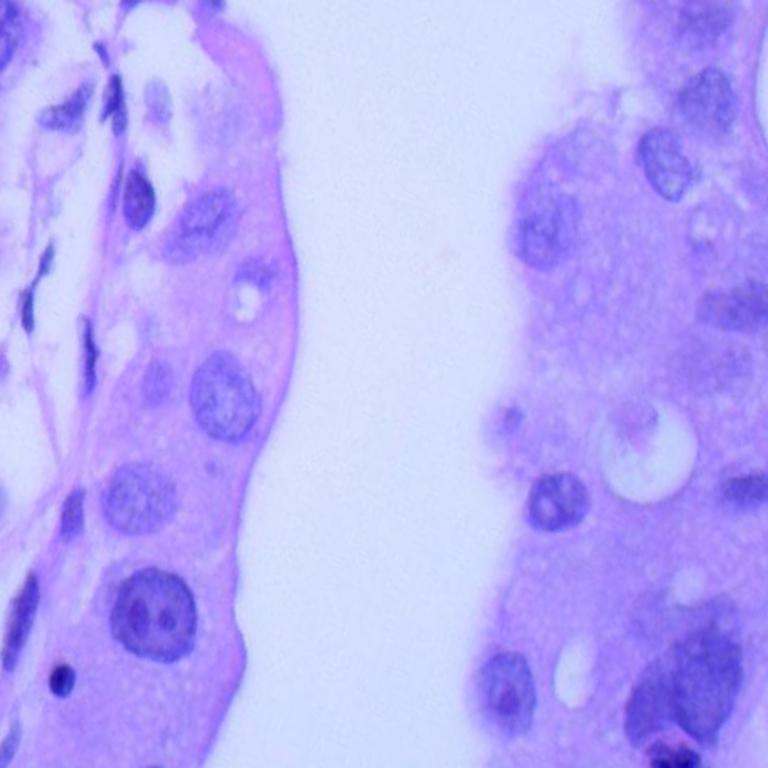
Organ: lung
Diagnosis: adenocarcinomas